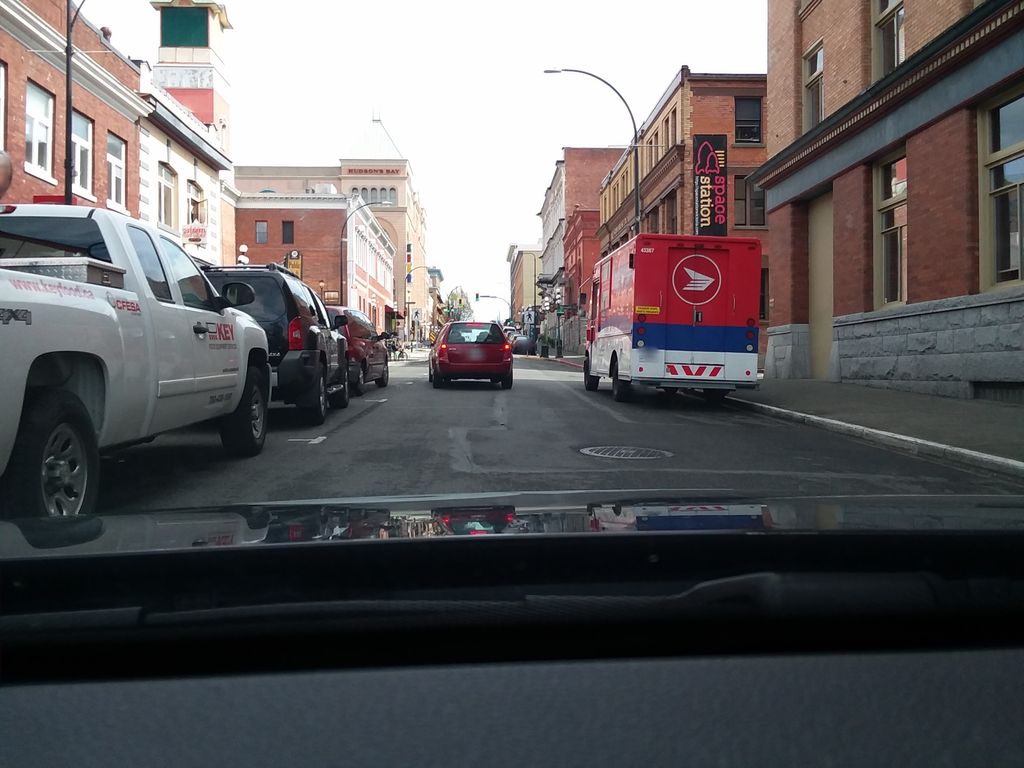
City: victoria